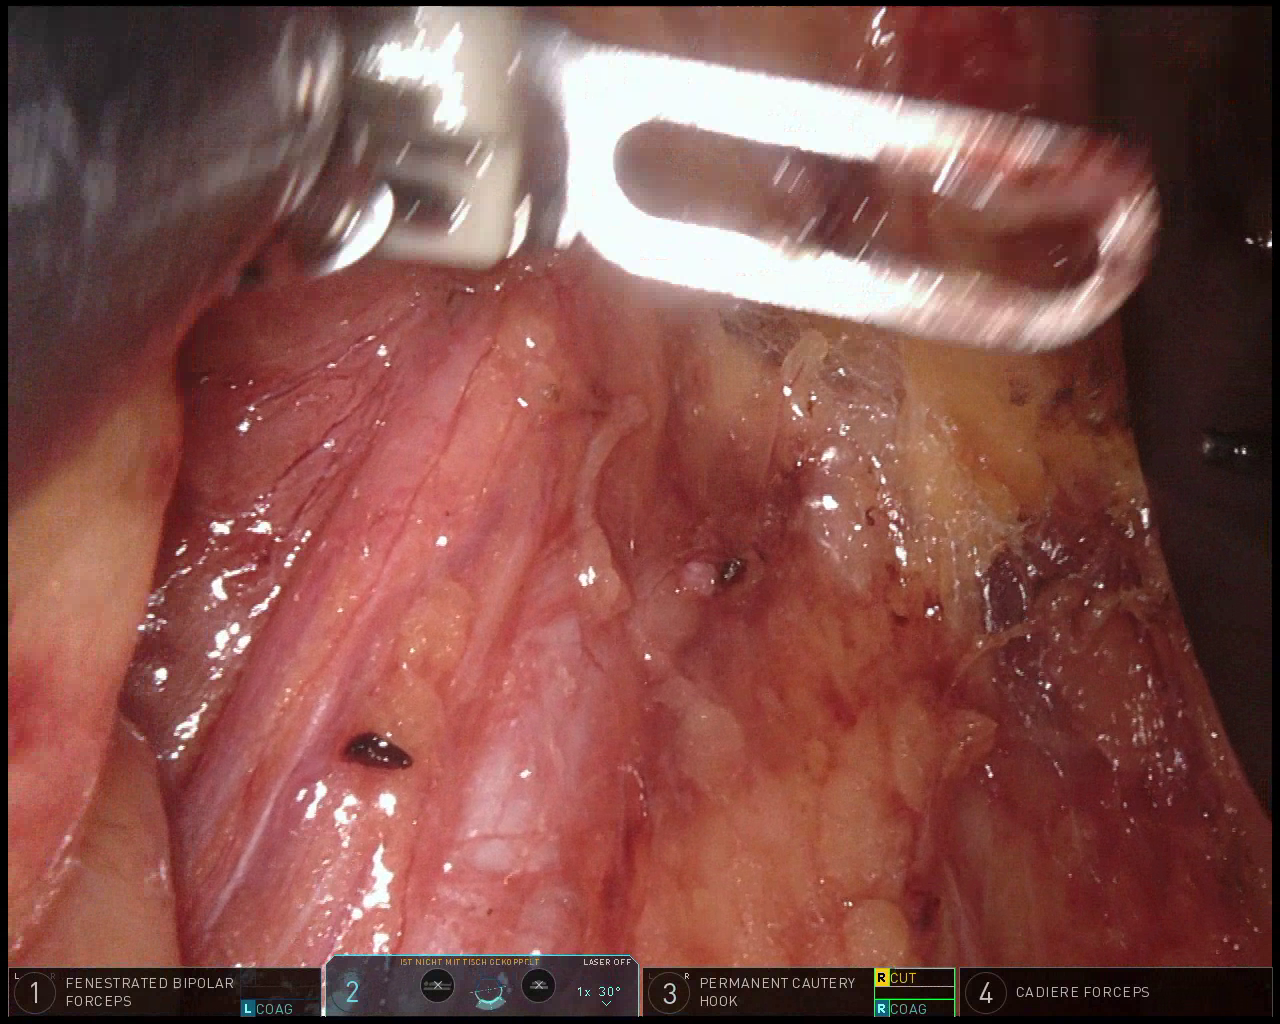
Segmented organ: ureter
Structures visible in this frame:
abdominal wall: no
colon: no
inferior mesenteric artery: no
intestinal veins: no
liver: no
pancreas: no
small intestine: no
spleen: no
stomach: no
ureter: yes
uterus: no
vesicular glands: no